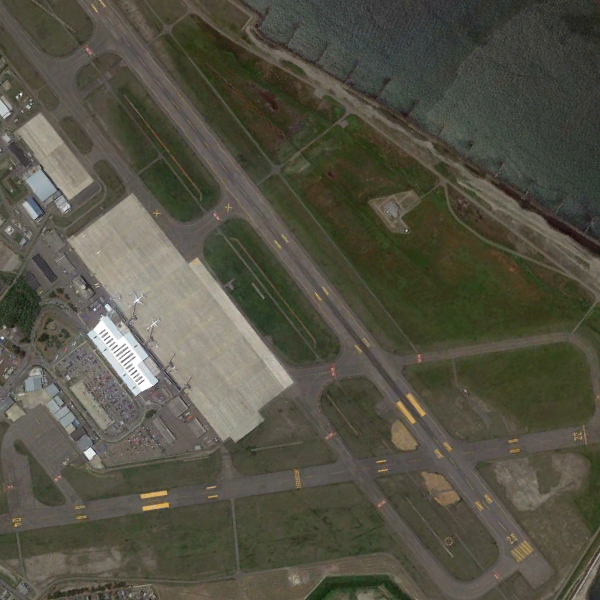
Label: Airport